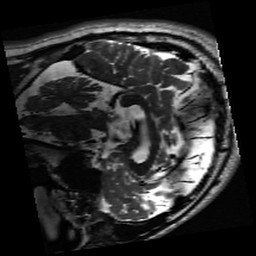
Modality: inplaneT2
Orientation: sagittal